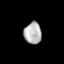
Tissue: lung
Cell type: Myeloid cells
Senescence score: 0.201
Nuclear area (px): 365
Mean DAPI intensity: 182.485